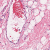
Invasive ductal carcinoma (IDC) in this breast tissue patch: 0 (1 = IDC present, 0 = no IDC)